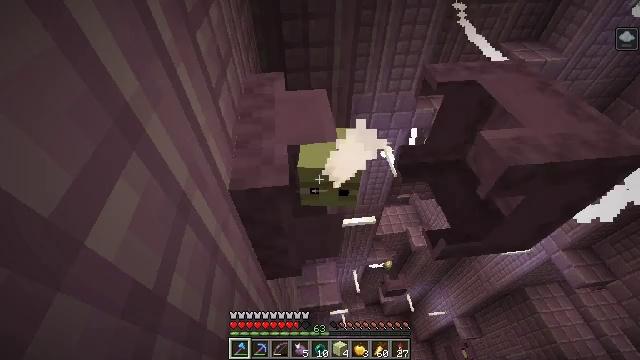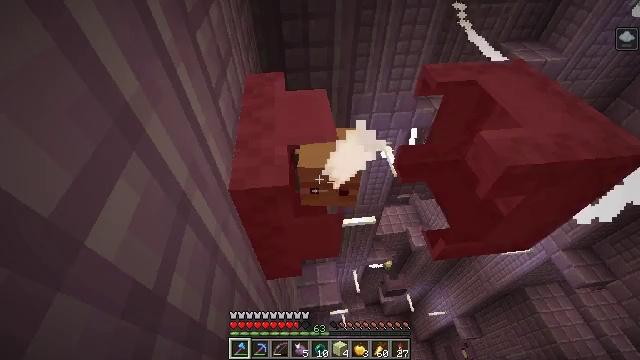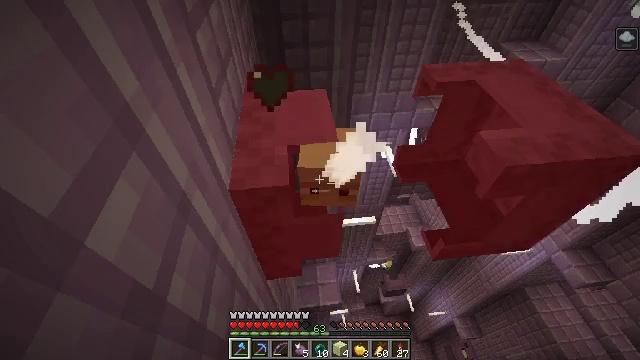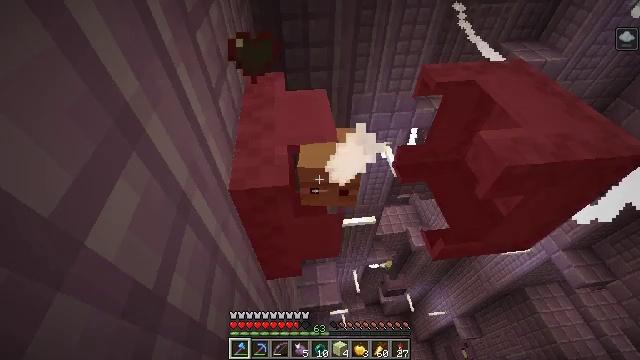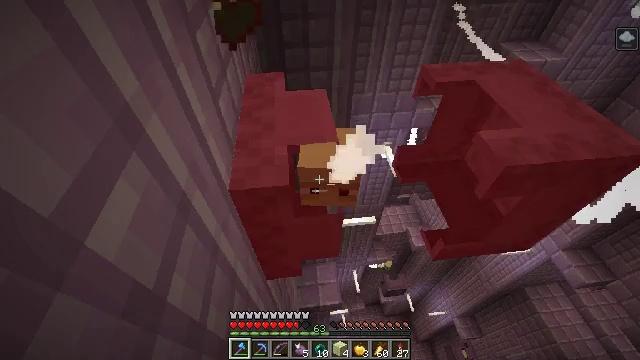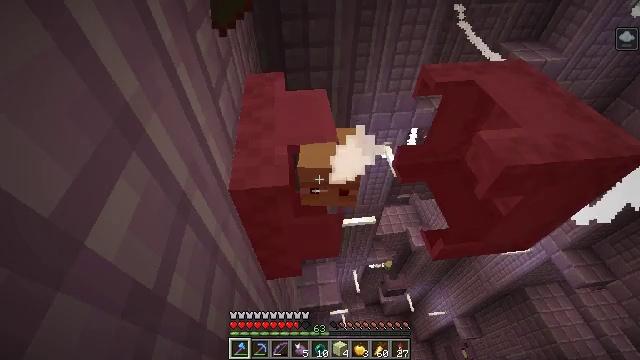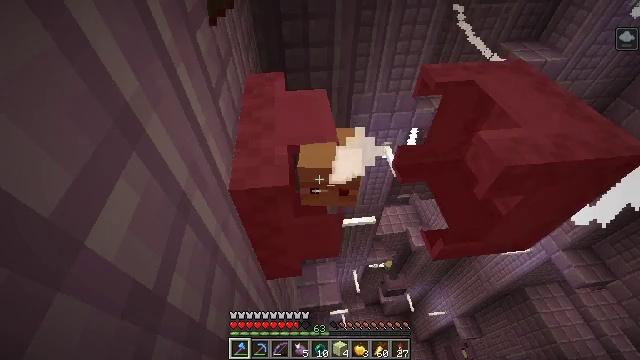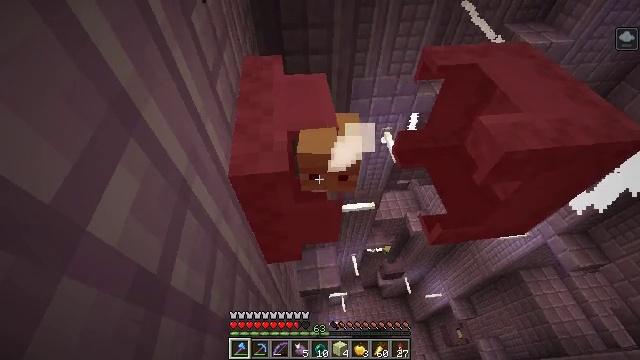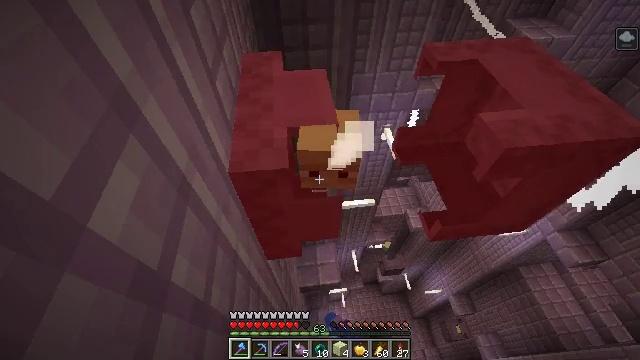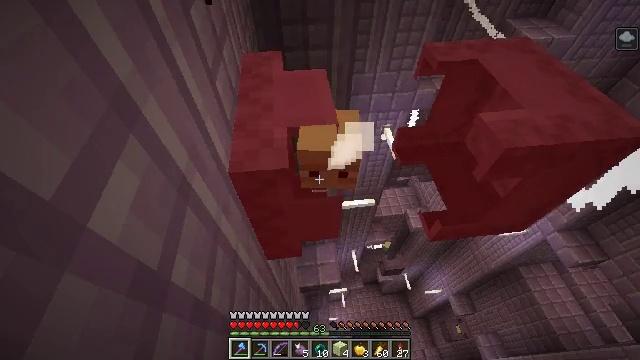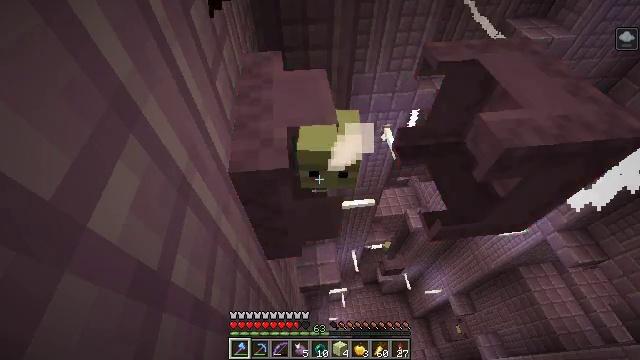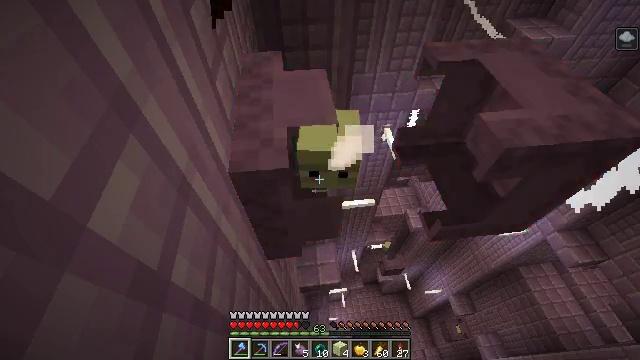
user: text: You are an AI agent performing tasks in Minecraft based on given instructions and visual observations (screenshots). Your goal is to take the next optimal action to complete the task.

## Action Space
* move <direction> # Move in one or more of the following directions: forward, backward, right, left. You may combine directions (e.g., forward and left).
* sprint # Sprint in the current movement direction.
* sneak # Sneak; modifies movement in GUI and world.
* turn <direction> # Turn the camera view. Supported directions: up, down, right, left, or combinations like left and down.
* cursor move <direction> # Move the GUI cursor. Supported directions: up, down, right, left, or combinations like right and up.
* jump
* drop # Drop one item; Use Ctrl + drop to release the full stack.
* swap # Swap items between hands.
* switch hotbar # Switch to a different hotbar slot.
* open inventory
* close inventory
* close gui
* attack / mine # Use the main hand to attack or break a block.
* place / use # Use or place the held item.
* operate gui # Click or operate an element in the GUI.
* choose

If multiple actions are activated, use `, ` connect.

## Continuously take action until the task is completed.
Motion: motion action
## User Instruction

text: Kill mobs.
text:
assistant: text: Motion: no_op
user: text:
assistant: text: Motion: no_op
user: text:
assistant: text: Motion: no_op
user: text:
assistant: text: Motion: no_op
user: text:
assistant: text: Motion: no_op
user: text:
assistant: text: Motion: no_op
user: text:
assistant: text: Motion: turn down, attack / mine
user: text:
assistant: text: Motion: attack / mine
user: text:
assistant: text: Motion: attack / mine
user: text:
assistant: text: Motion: attack / mine
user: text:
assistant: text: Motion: no_op
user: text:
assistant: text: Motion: no_op